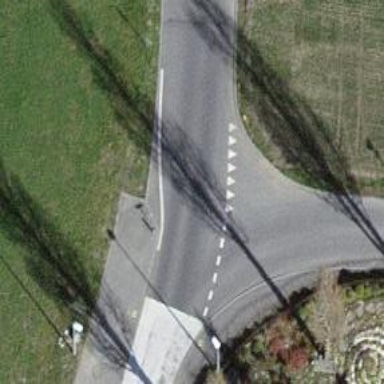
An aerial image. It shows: Road with "give way" sign.